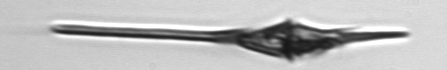
Label: Tripos_lineatus